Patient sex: M
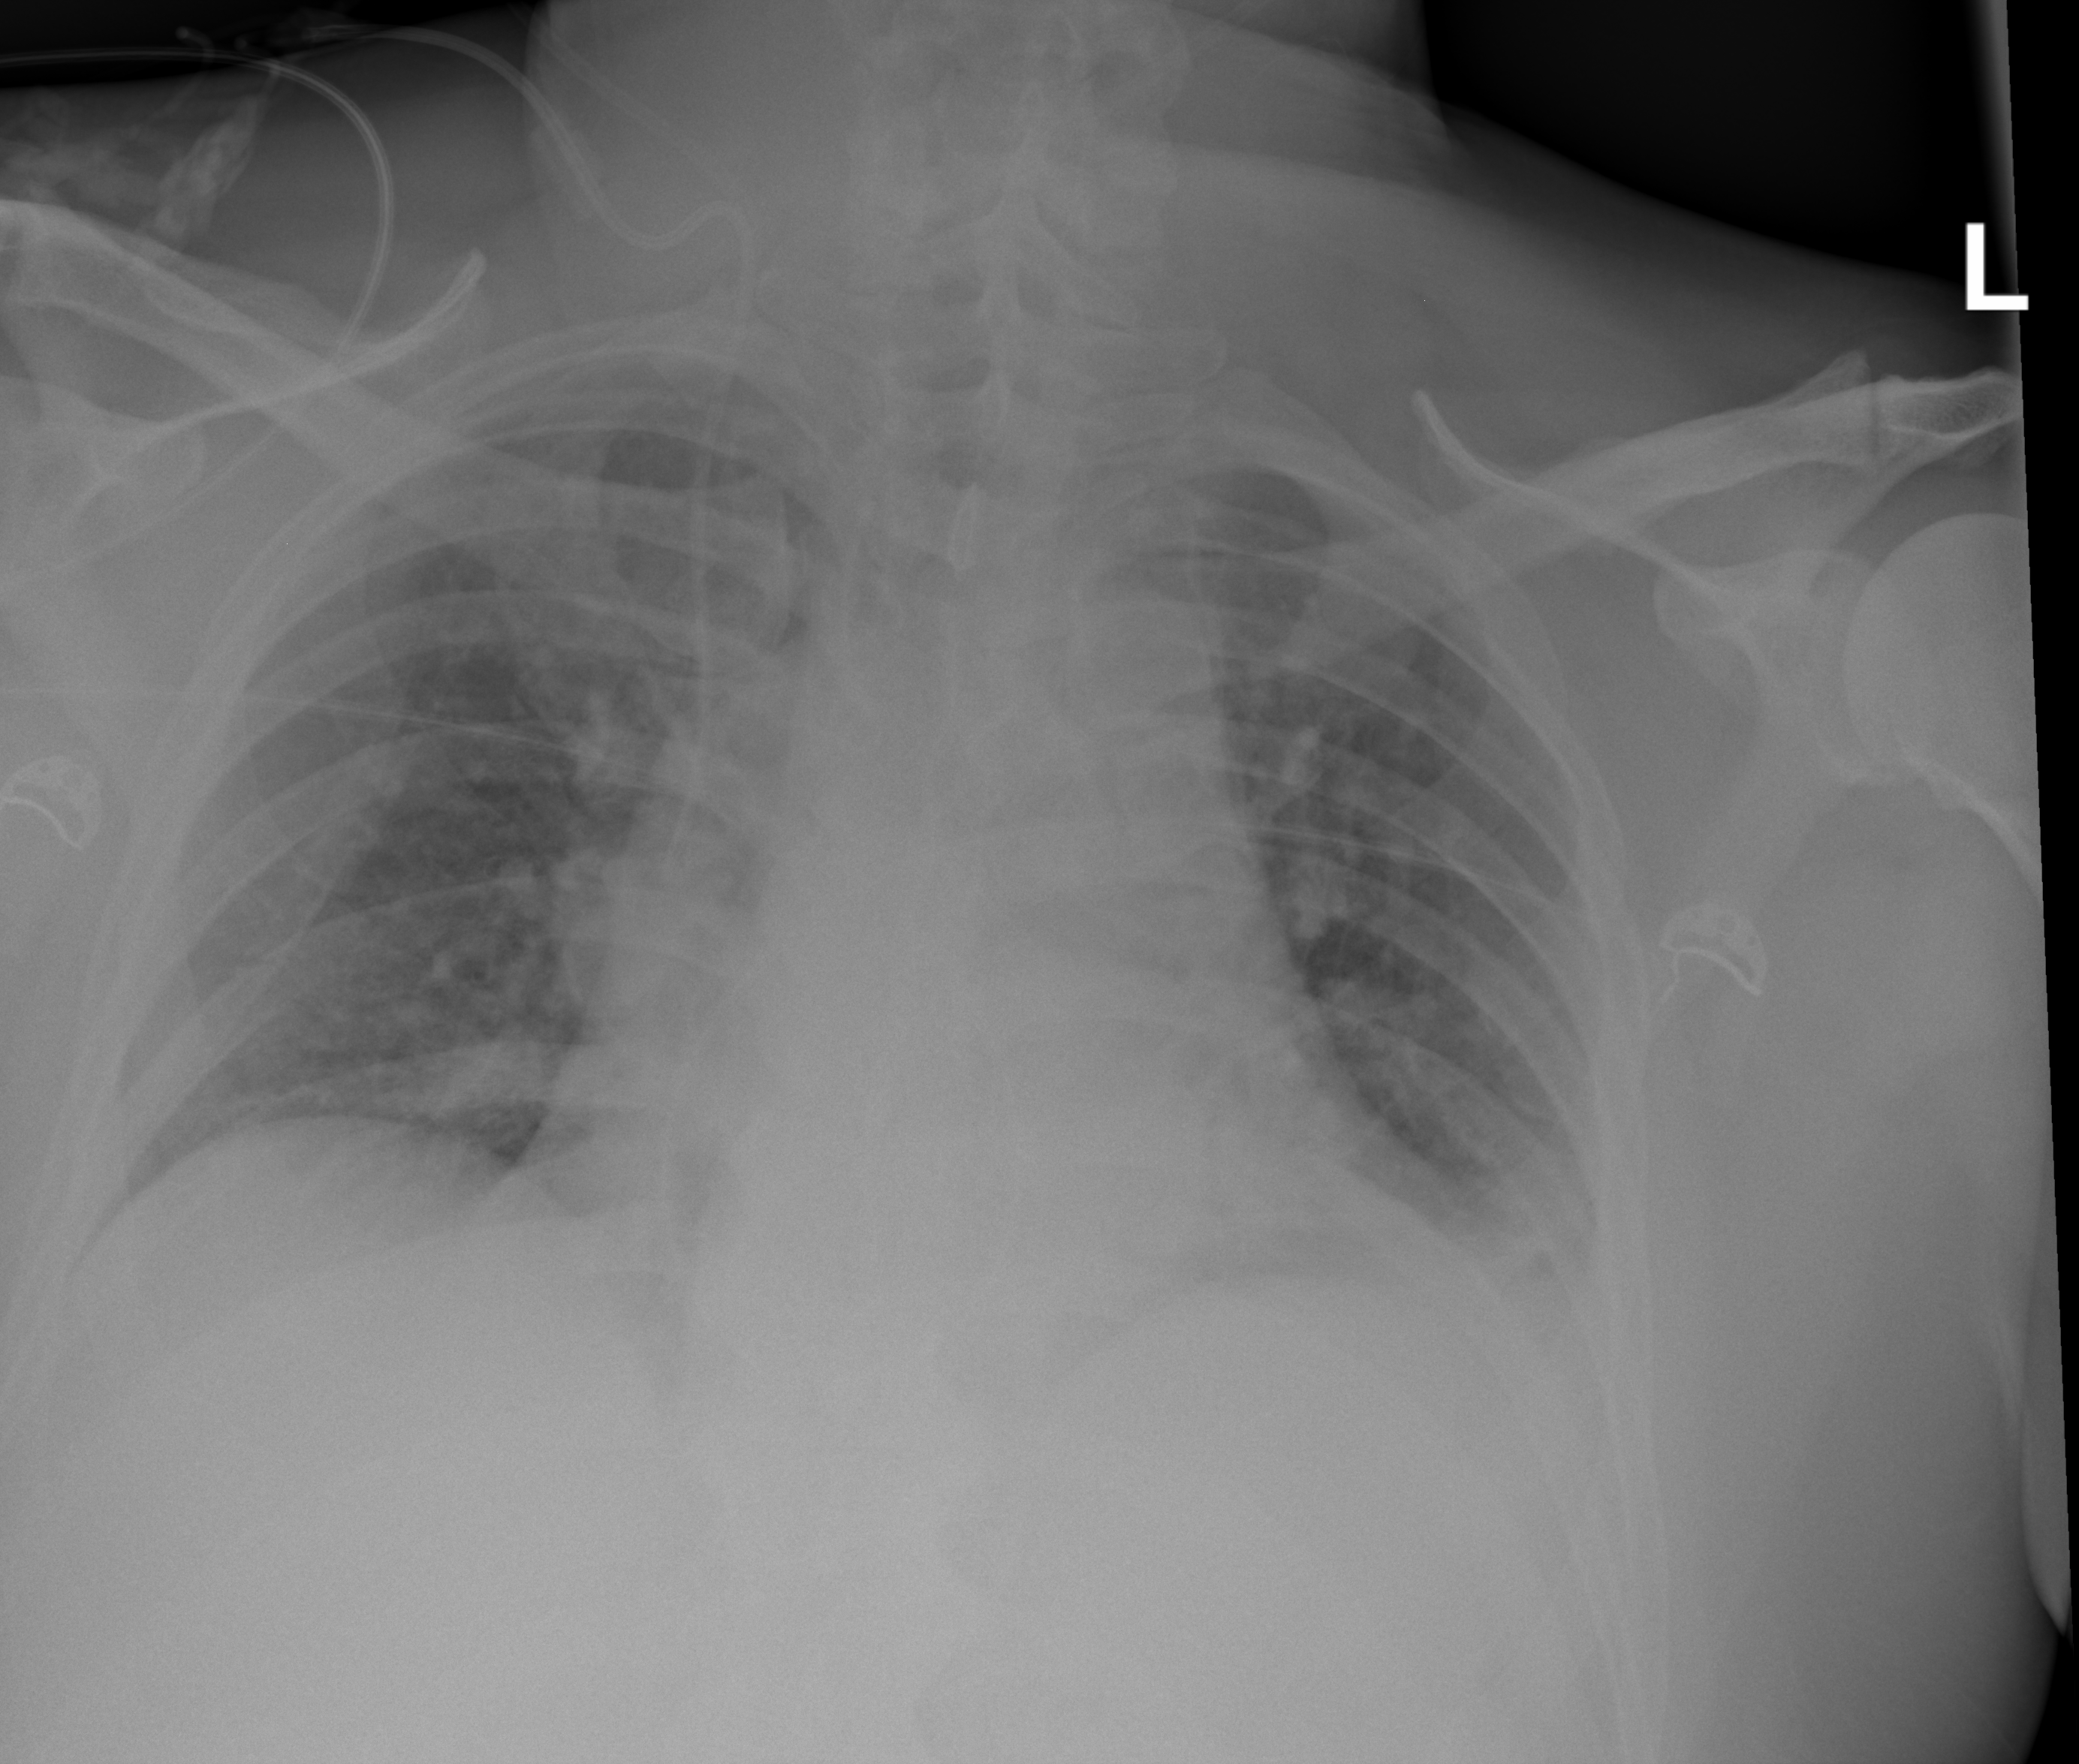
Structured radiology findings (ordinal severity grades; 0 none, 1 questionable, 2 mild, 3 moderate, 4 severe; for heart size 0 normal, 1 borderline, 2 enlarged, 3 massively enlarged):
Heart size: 2
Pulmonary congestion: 2
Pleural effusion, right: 0
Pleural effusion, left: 2
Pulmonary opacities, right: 0
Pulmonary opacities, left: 0
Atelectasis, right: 2
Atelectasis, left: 2